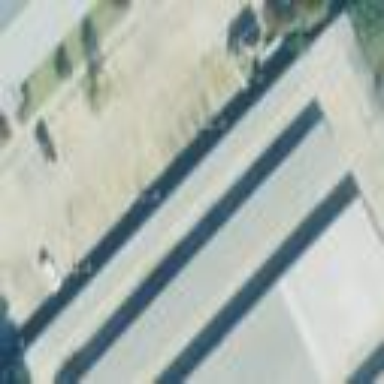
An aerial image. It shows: Building housing storage rental shop.